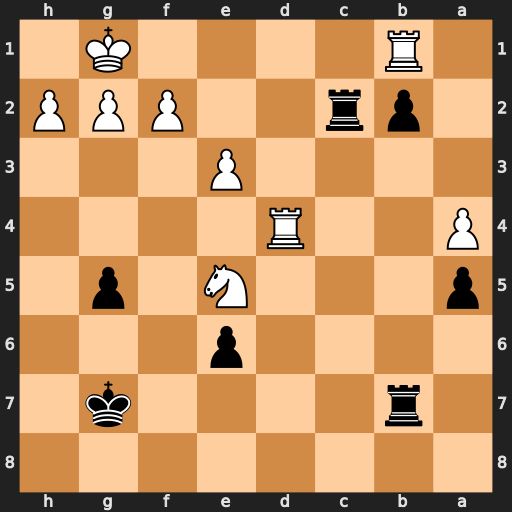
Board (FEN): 8/1r4k1/4p3/p3N1p1/P2R4/4P3/1pr2PPP/1R4K1
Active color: b
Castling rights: -
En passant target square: -
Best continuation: Rc1+ Rd1 Rxd1+